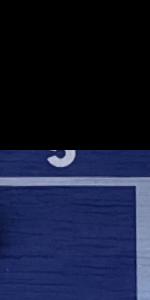
Label: Empty